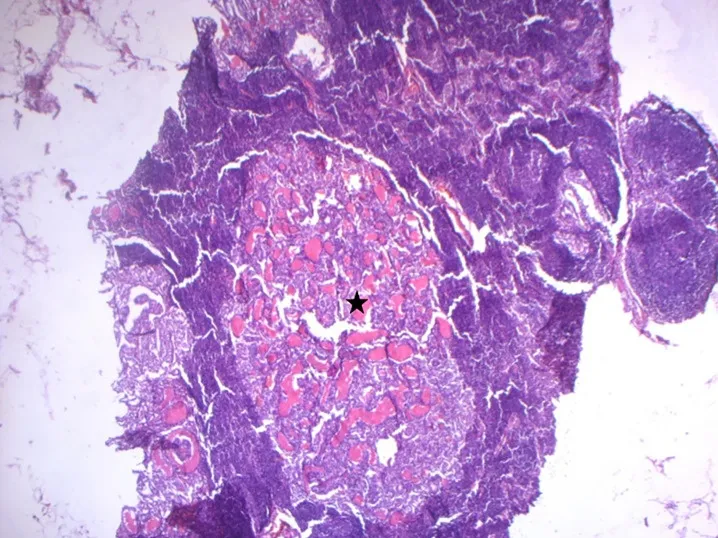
Microscopic findings of lymph node metastases. Histological examination of lymph node metastases revealed the typical histopathological features of conventional papillary thyroid carcinoma (indicated by the black star) (HE x100).
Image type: pathology (h&e)